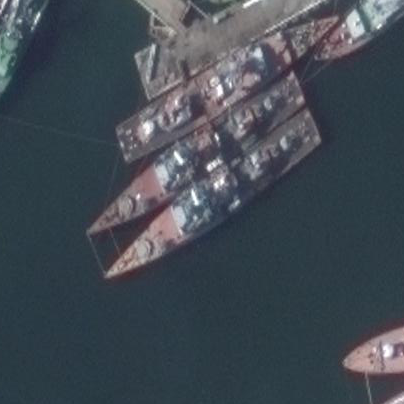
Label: cruiser